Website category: jobs
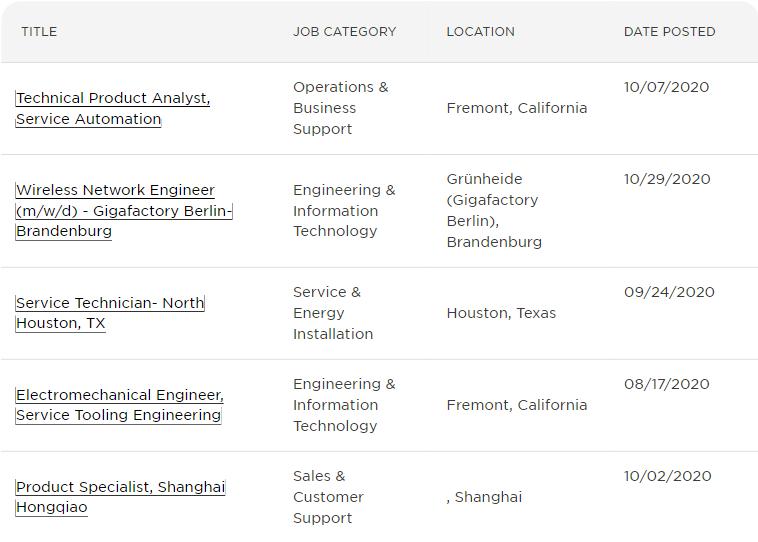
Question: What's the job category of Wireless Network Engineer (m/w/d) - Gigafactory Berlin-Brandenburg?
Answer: Engineering & Information Technology

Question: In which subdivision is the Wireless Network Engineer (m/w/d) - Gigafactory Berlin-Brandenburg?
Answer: Engineering & Information Technology

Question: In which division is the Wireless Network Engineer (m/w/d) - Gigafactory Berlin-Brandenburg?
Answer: Engineering & Information Technology

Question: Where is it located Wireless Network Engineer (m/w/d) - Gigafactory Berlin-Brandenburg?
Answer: Engineering & Information Technology

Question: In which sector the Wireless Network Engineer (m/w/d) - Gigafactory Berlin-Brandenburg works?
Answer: Engineering & Information Technology

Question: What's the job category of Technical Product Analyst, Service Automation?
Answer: Operations & Business Support

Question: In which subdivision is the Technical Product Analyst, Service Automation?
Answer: Operations & Business Support

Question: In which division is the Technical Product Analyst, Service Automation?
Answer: Operations & Business Support

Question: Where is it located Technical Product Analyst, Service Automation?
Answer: Operations & Business Support

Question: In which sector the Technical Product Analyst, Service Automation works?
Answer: Operations & Business Support

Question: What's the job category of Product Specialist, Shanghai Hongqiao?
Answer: Sales & Customer Support

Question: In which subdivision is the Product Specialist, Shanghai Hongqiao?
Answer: Sales & Customer Support

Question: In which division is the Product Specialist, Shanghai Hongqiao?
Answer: Sales & Customer Support

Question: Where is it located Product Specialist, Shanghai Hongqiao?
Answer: Sales & Customer Support

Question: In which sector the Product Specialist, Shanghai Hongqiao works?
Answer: Sales & Customer Support

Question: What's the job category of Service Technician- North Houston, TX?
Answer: Service & Energy Installation

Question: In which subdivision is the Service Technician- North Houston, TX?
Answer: Service & Energy Installation

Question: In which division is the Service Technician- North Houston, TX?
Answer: Service & Energy Installation

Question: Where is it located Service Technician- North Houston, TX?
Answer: Service & Energy Installation

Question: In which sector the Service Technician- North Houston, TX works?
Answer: Service & Energy Installation

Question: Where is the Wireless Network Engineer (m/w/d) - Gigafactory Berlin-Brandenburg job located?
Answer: Grnheide (Gigafactory Berlin), Brandenburg

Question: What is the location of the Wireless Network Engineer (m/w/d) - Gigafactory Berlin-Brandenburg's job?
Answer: Grnheide (Gigafactory Berlin), Brandenburg

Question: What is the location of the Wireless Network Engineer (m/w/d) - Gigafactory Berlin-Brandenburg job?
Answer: Grnheide (Gigafactory Berlin), Brandenburg

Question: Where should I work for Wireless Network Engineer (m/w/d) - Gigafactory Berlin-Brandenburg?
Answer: Grnheide (Gigafactory Berlin), Brandenburg

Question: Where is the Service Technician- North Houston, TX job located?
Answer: Houston, Texas

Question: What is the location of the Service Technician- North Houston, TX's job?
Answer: Houston, Texas

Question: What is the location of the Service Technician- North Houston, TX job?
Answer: Houston, Texas

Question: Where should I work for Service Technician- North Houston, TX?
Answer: Houston, Texas

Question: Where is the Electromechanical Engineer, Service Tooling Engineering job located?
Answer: Fremont, California

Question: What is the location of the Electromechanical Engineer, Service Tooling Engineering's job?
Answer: Fremont, California

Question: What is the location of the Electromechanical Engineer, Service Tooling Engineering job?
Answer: Fremont, California

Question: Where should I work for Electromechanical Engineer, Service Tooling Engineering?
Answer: Fremont, California

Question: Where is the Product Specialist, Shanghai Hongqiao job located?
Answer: , Shanghai

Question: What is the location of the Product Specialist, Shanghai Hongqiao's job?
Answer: , Shanghai

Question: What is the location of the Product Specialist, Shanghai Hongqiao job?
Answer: , Shanghai

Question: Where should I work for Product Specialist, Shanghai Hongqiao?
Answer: , Shanghai

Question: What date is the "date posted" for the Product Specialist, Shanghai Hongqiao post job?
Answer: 10/02/2020

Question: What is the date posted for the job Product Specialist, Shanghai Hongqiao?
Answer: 10/02/2020

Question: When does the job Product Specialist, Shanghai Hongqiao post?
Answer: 10/02/2020

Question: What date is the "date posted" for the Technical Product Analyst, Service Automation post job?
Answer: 10/07/2020

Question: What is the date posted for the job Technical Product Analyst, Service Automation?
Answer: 10/07/2020

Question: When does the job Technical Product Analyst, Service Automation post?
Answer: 10/07/2020

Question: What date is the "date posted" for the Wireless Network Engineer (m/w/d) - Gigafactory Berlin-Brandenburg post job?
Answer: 10/29/2020

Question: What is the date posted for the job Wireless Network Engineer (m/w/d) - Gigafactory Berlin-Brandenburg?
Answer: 10/29/2020

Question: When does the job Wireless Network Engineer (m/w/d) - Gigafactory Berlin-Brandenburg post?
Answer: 10/29/2020

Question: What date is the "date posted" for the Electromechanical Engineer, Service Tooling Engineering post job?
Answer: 08/17/2020

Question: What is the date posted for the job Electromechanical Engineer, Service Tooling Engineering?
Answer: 08/17/2020

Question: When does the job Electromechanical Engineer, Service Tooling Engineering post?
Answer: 08/17/2020

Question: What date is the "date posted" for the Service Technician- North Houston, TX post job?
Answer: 09/24/2020

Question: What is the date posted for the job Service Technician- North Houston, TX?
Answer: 09/24/2020

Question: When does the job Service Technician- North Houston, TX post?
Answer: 09/24/2020

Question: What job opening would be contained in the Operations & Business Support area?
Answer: Technical Product Analyst, Service Automation

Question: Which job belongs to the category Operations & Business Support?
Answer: Technical Product Analyst, Service Automation

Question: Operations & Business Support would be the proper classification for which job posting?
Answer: Technical Product Analyst, Service Automation

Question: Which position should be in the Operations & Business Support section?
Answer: Technical Product Analyst, Service Automation

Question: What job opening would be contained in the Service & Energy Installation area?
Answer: Service Technician- North Houston, TX

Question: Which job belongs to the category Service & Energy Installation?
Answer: Service Technician- North Houston, TX

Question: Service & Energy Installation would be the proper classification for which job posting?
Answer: Service Technician- North Houston, TX

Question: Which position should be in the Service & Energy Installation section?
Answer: Service Technician- North Houston, TX

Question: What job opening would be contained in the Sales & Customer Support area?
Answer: Product Specialist, Shanghai Hongqiao

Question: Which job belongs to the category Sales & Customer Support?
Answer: Product Specialist, Shanghai Hongqiao

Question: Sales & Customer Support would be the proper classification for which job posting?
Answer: Product Specialist, Shanghai Hongqiao

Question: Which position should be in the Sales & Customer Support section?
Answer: Product Specialist, Shanghai Hongqiao

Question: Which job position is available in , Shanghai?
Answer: Product Specialist, Shanghai Hongqiao